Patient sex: M
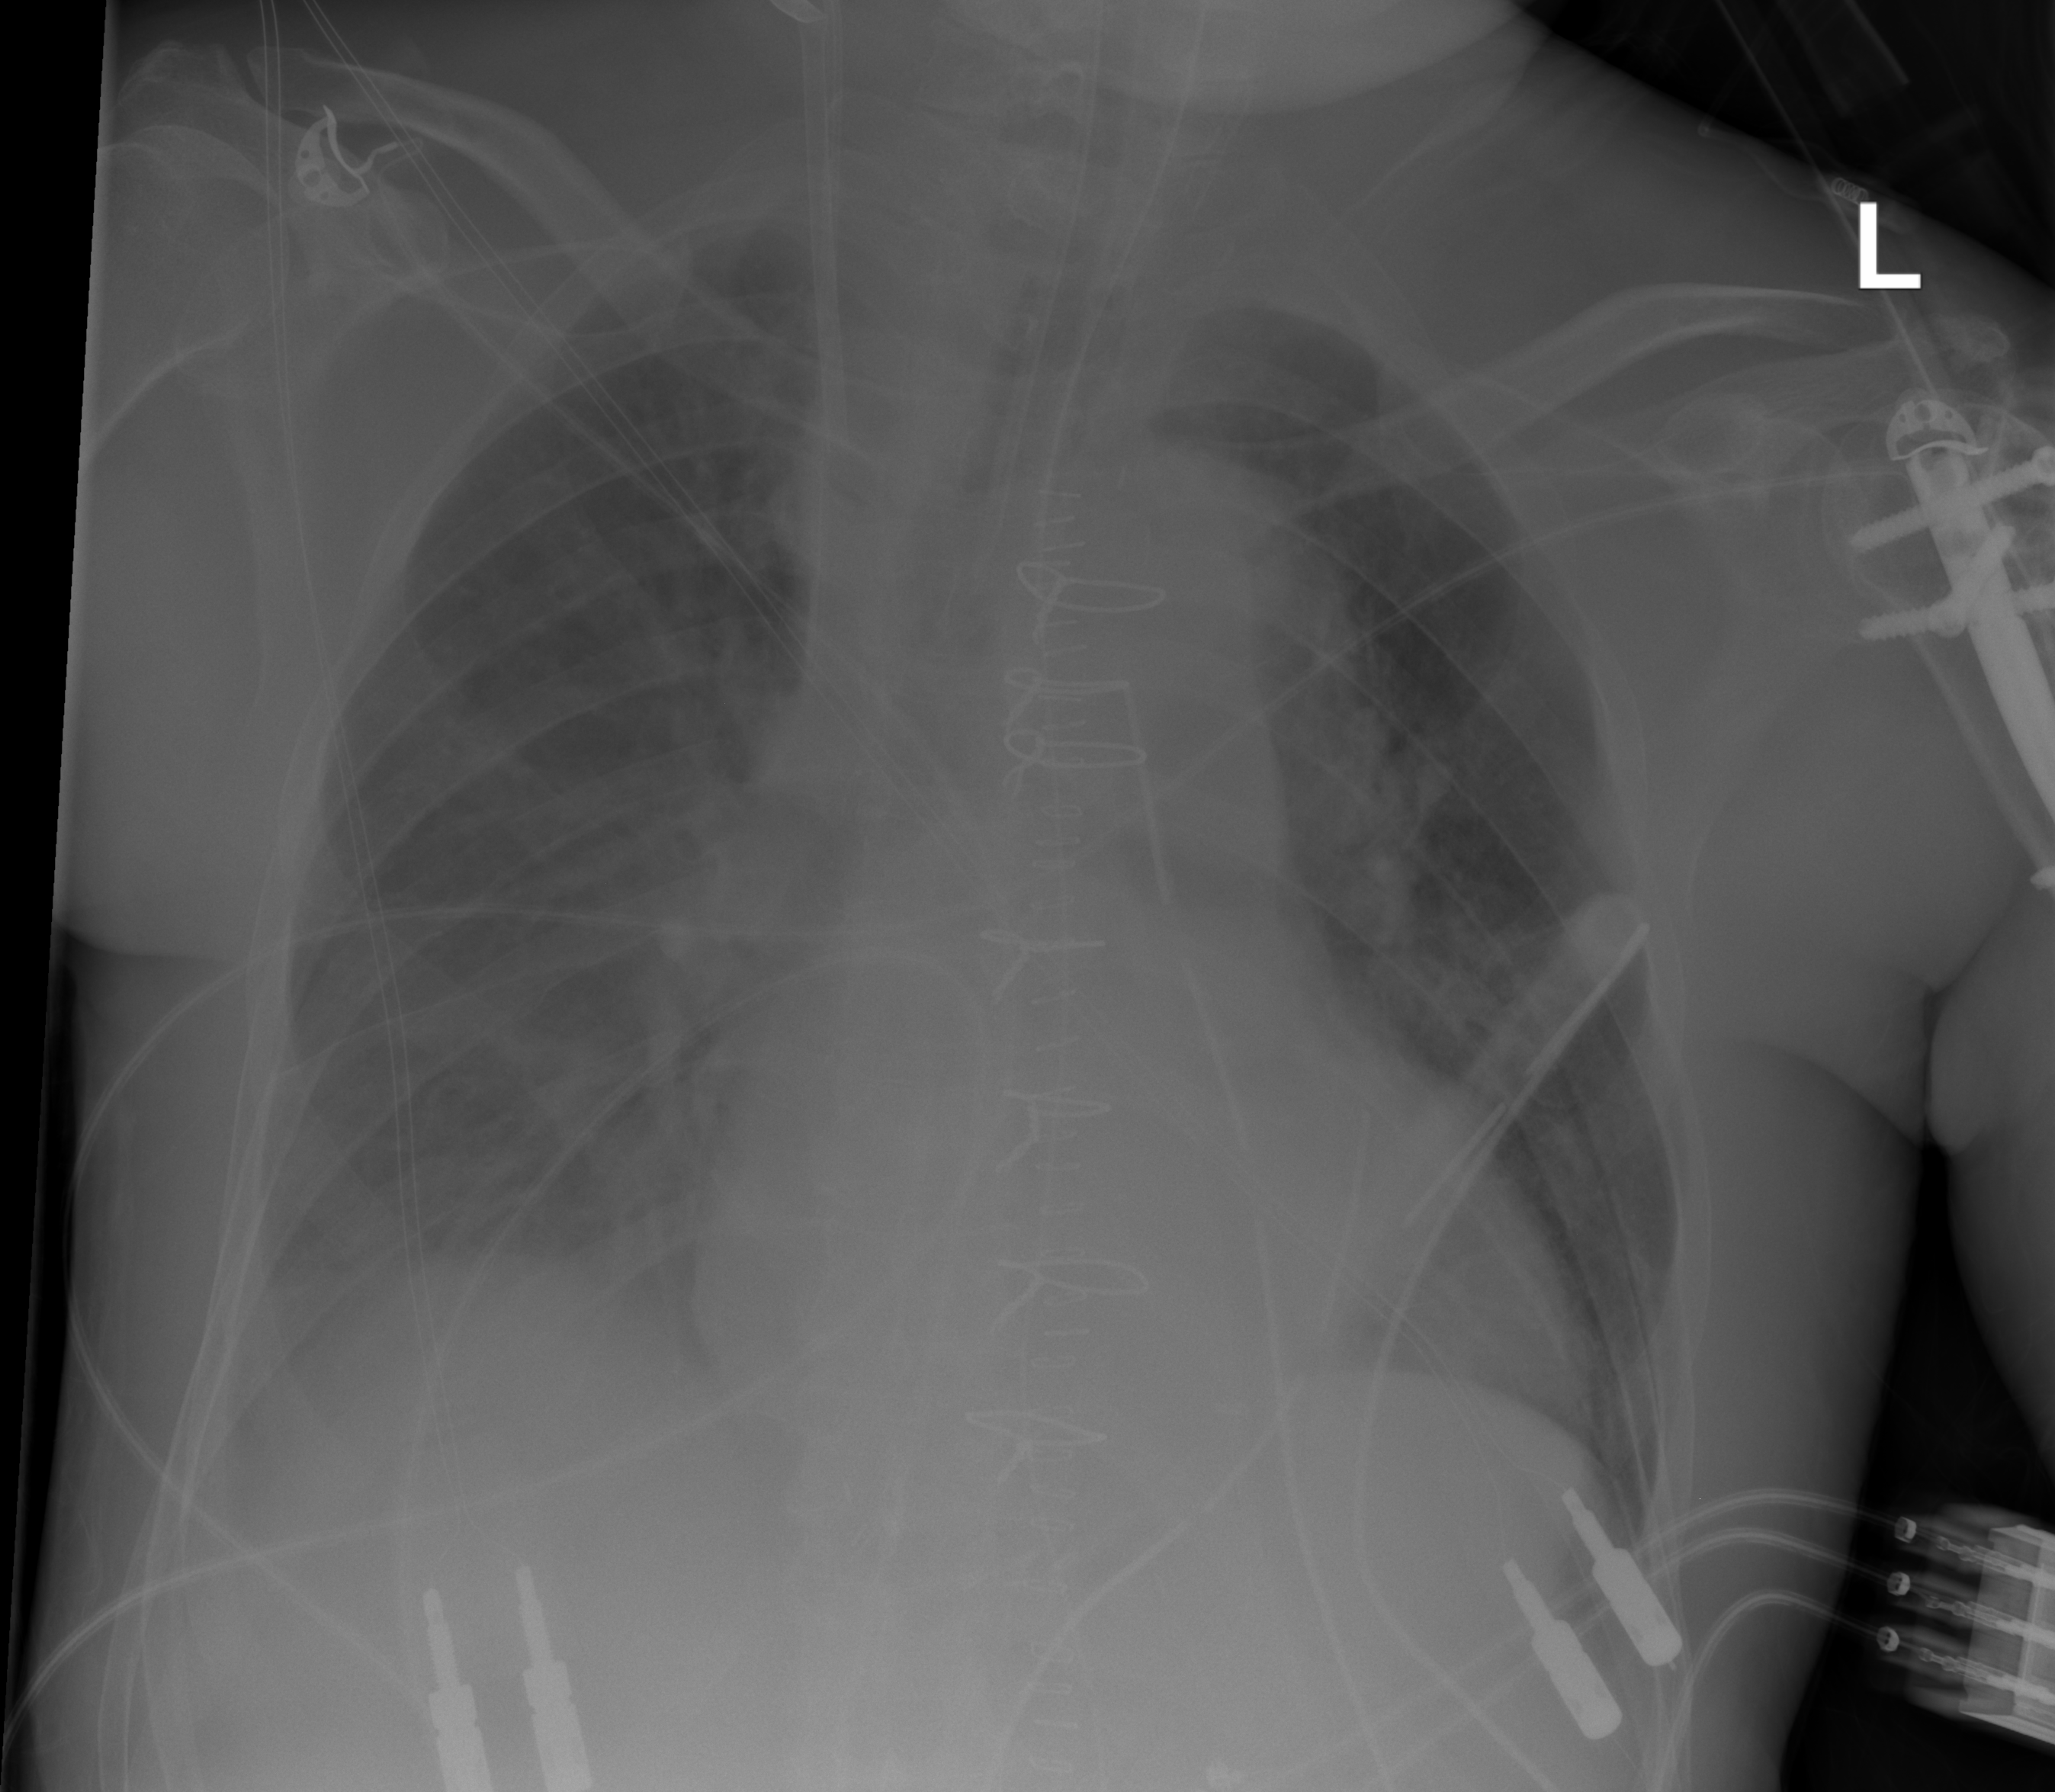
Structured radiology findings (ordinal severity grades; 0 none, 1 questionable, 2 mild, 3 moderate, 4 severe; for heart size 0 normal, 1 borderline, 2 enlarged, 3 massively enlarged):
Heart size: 0
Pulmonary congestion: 2
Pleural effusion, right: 2
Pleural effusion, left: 0
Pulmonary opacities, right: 1
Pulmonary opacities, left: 2
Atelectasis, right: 0
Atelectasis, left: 0